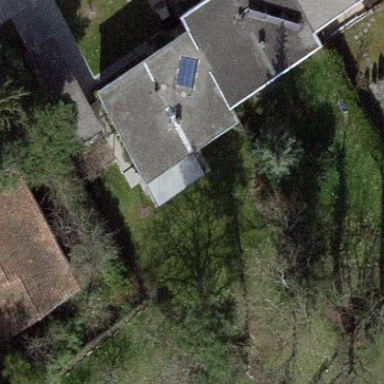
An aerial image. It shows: Garden enclosed by fence.